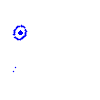
Particle: pion